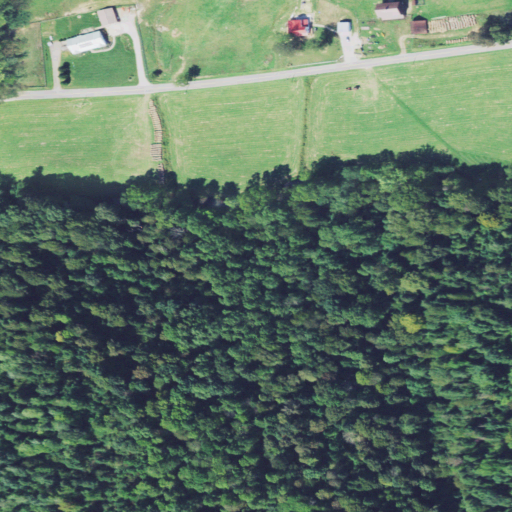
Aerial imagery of valley in Ohio named Blain Hollow containing mixed forest, pasture, deciduous forest, open development, and evergreen forest